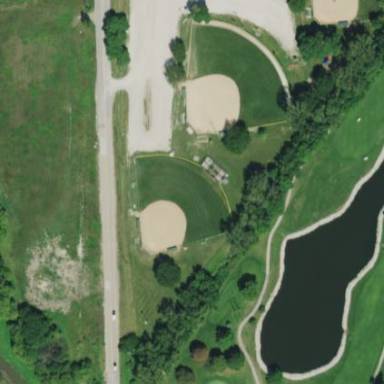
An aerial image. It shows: Baseball pitch for leisure and sports activities.